Brain MRI, t1w sequence, axial 2D slice.
Patient: age 44, sex F, weight 95 kg, height 1.95 m
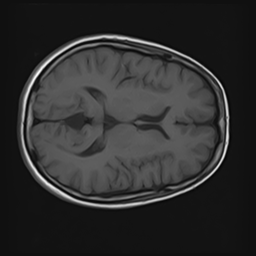